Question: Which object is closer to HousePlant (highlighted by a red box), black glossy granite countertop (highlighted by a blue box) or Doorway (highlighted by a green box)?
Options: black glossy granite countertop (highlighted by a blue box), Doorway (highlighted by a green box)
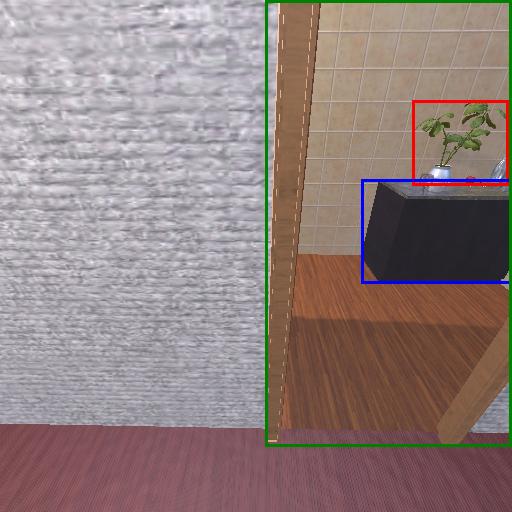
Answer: black glossy granite countertop (highlighted by a blue box)